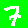
Digit: 7